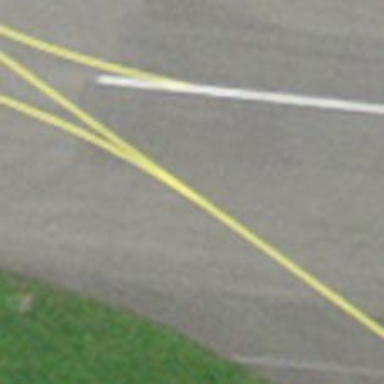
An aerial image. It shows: Image of taxiway at airport.